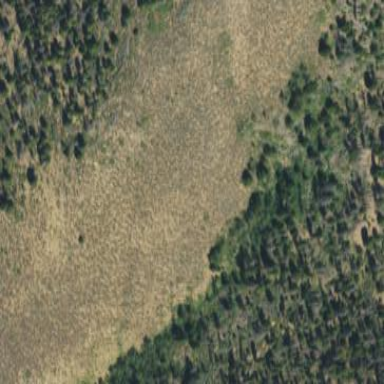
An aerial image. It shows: Patch of scrub vegetation.